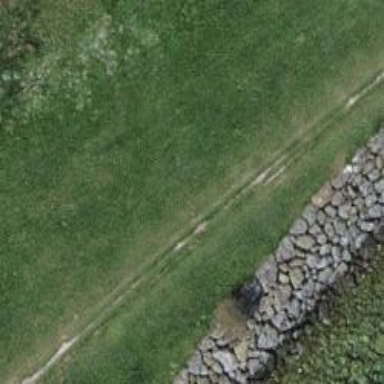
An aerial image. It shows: Dirt footway.